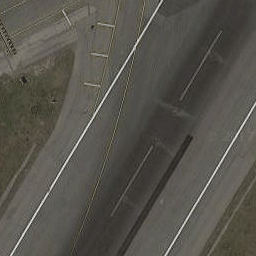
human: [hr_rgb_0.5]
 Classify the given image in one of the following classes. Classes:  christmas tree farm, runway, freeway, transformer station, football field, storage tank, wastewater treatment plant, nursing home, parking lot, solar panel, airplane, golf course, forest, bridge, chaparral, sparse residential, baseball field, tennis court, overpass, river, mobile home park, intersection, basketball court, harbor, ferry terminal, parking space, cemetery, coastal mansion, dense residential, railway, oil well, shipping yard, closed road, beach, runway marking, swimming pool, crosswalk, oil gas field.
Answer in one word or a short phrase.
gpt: runway